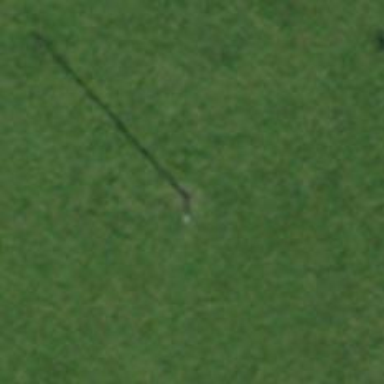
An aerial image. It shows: Power pole.